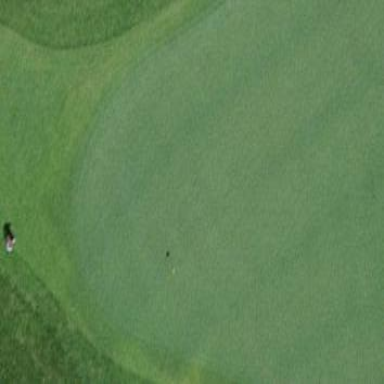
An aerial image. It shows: Golf green pitch on grass land. It is designated for the sport of golf.